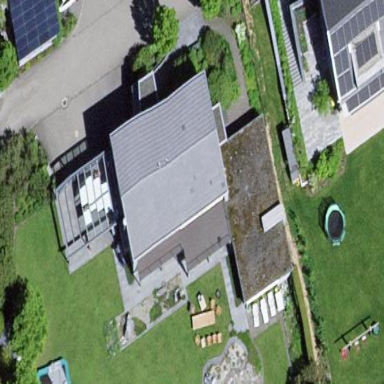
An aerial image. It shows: Simple house.